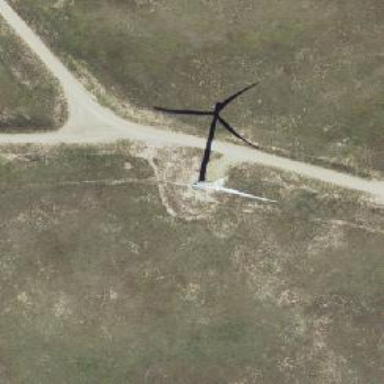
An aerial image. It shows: Wind generator powered by horizontal-axis wind turbine.